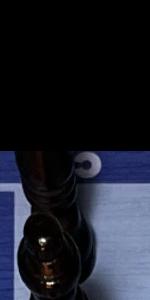
Label: Bishop_Black